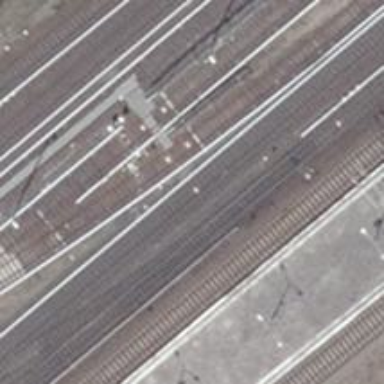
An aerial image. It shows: Light rail railway line with electrified rails.